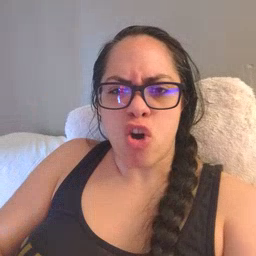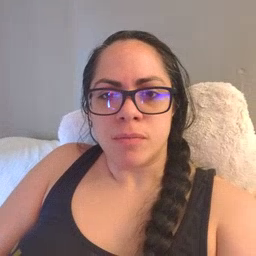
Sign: on